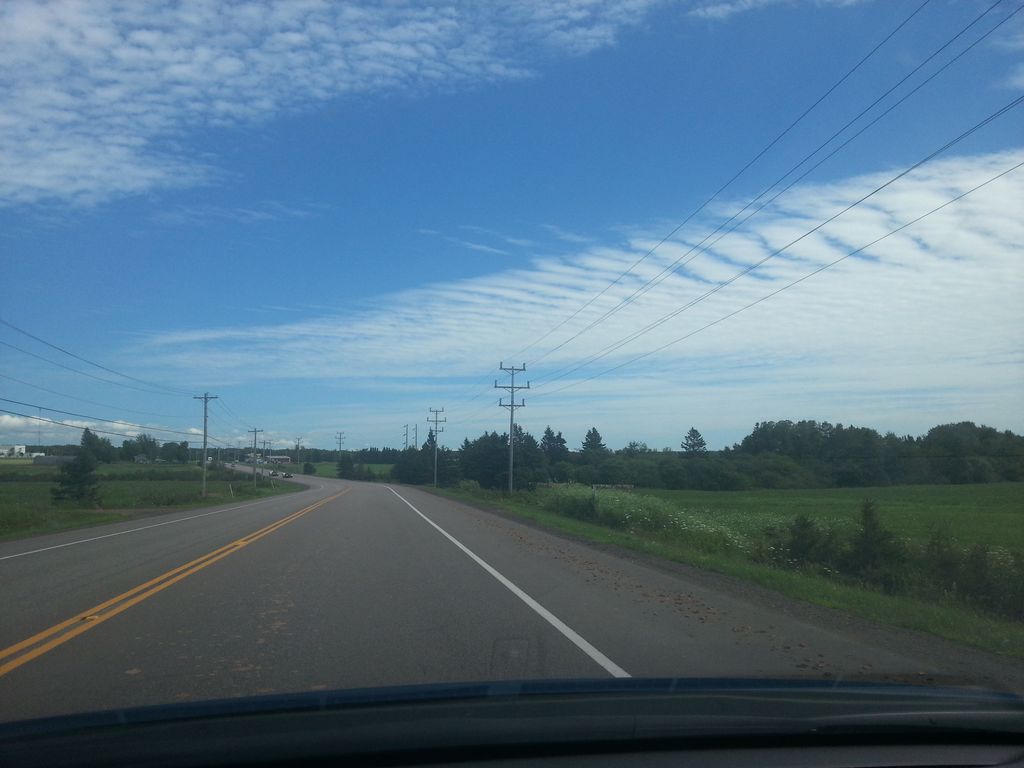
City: charlottetown